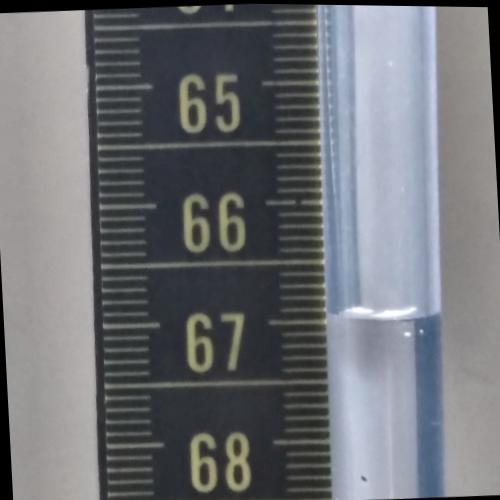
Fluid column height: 66.9 cm